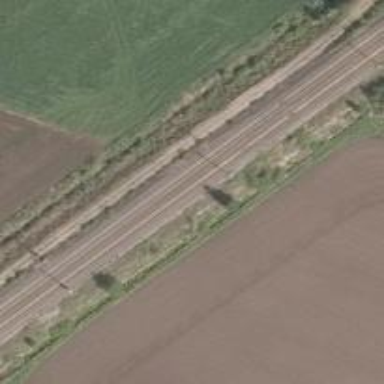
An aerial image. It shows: Railway signal with catenary mast.